Current action and preconditions to check: trajectory_clear

Your task: For each precondition in the list above, predict whether it will hold at this action.

Consider the current scene as observed from the mobile robot's camera, and analyze the predicted future states of all dynamic agents (e.g., people, animals, vehicles, or any moving entities) within the NEXT SECOND.

IMPORTANT: Only answer "very likely" if you are absolutely certain—based on strong, clear evidence—that a dynamic agent will violate the precondition in the predicted future state. Do NOT answer "very likely" for unlikely, ambiguous, or low-probability risks.

Ask yourself for each precondition: Is there a high probability, with clear and convincing evidence, that the predicted future states of any dynamic agent will interfere with the predicted future state of the currently executing action within the NEXT SECOND, causing that precondition to fail?

Assess the risk level based on these predictions. Use "likely" or "very likely" if motions create a clear risk of interference.

Use "neutral" or "improbable" if agents are nearby but their predicted paths are clearly diverging or non-conflicting.

Failure Risk Categories: "very improbable", "improbable", "neutral", "likely", "very likely"

Answer Format: Output ONLY the probability_of_failure value from these categories: "very improbable", "improbable", "neutral", "likely", "very likely"

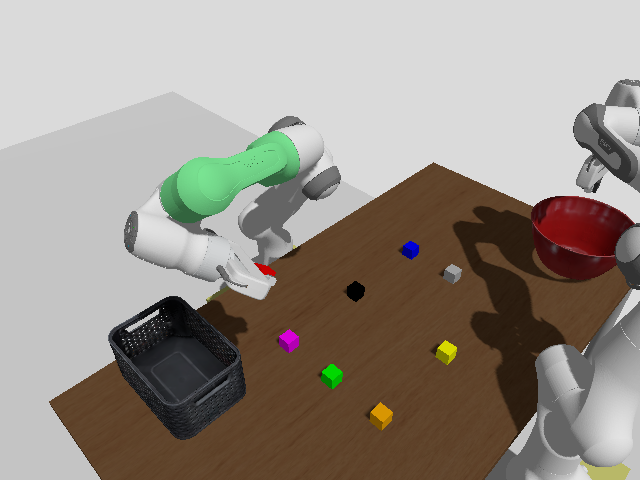

Answer: very improbable